九年级 · 画法几何学
(本小题 8.0 分)

图1是一种三角车位锁, 其主体部分是由两条长度相等的钢条组成. 当位于顶端的小挂锁打开时, 钢条可放入底盒中(底盒固定在地面下), 此时汽车可以进入车位; 当车位锁上锁后, 钢条按图1的方式立在地面上, 以阻止底盘高度低于车位锁高度的汽车进入车位. 图2是其示意图, 经测量, 钢条 $A B=A C=50 \mathrm{~cm}, \angle A B C=47^{\circ}$.

(1)求车位锁的底盒长 $B C$.

(2)若一辆汽车的底盘高度为 $30 \mathrm{~cm}$, 当车位锁上锁时, 问这辆汽车能否进入该车位?

(参考数据: $\sin 47^{\circ} \approx 0.73, \cos 47^{\circ} \approx 0.68, \tan 47^{\circ} \approx 1.07$ )

图1

图2
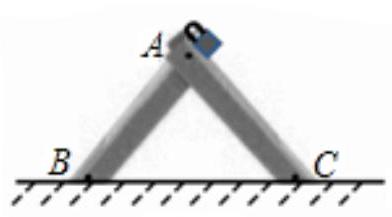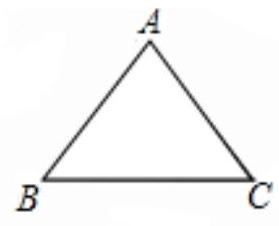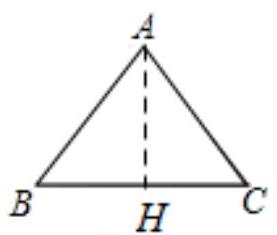
答案: 解：(1)过点 $A$ 作 $A H \perp B C$ 于点 $H$,

图2

$\because A B=A C$,
$\therefore B H=H C$,

在Rt $\triangle A B H$ 中, $\angle B=47^{\circ}, A B=50 \mathrm{~cm}$,

$\therefore B H=A B \times \cos B=50 \times \cos 47^{\circ} \approx 50 \times 0.68=34 \mathrm{~cm}$,

$\therefore B C=2 B H=68 \mathrm{~cm}$.

(2)在Rt $\triangle A B H$ 中,

$\therefore A H=A B \sin B=50 \sin 47^{\circ} \approx 50 \times 0.73=36.5 \mathrm{~cm}$

$\therefore 36.5>30$,

$\therefore$ 当车位锁上锁时, 这辆汽车不能进入该车位.

【解析】本题考查解直角三角形, 解题的关键是熟练运用锐角函数的定义.

(1)过点 $A$ 作 $A H \perp B C$ 于点 $H$, 根据锐角三角函数的定义即可求出答案.

(2)根据锐角三角函数的定义求出 $A H$ 的长度即可判断.